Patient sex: M
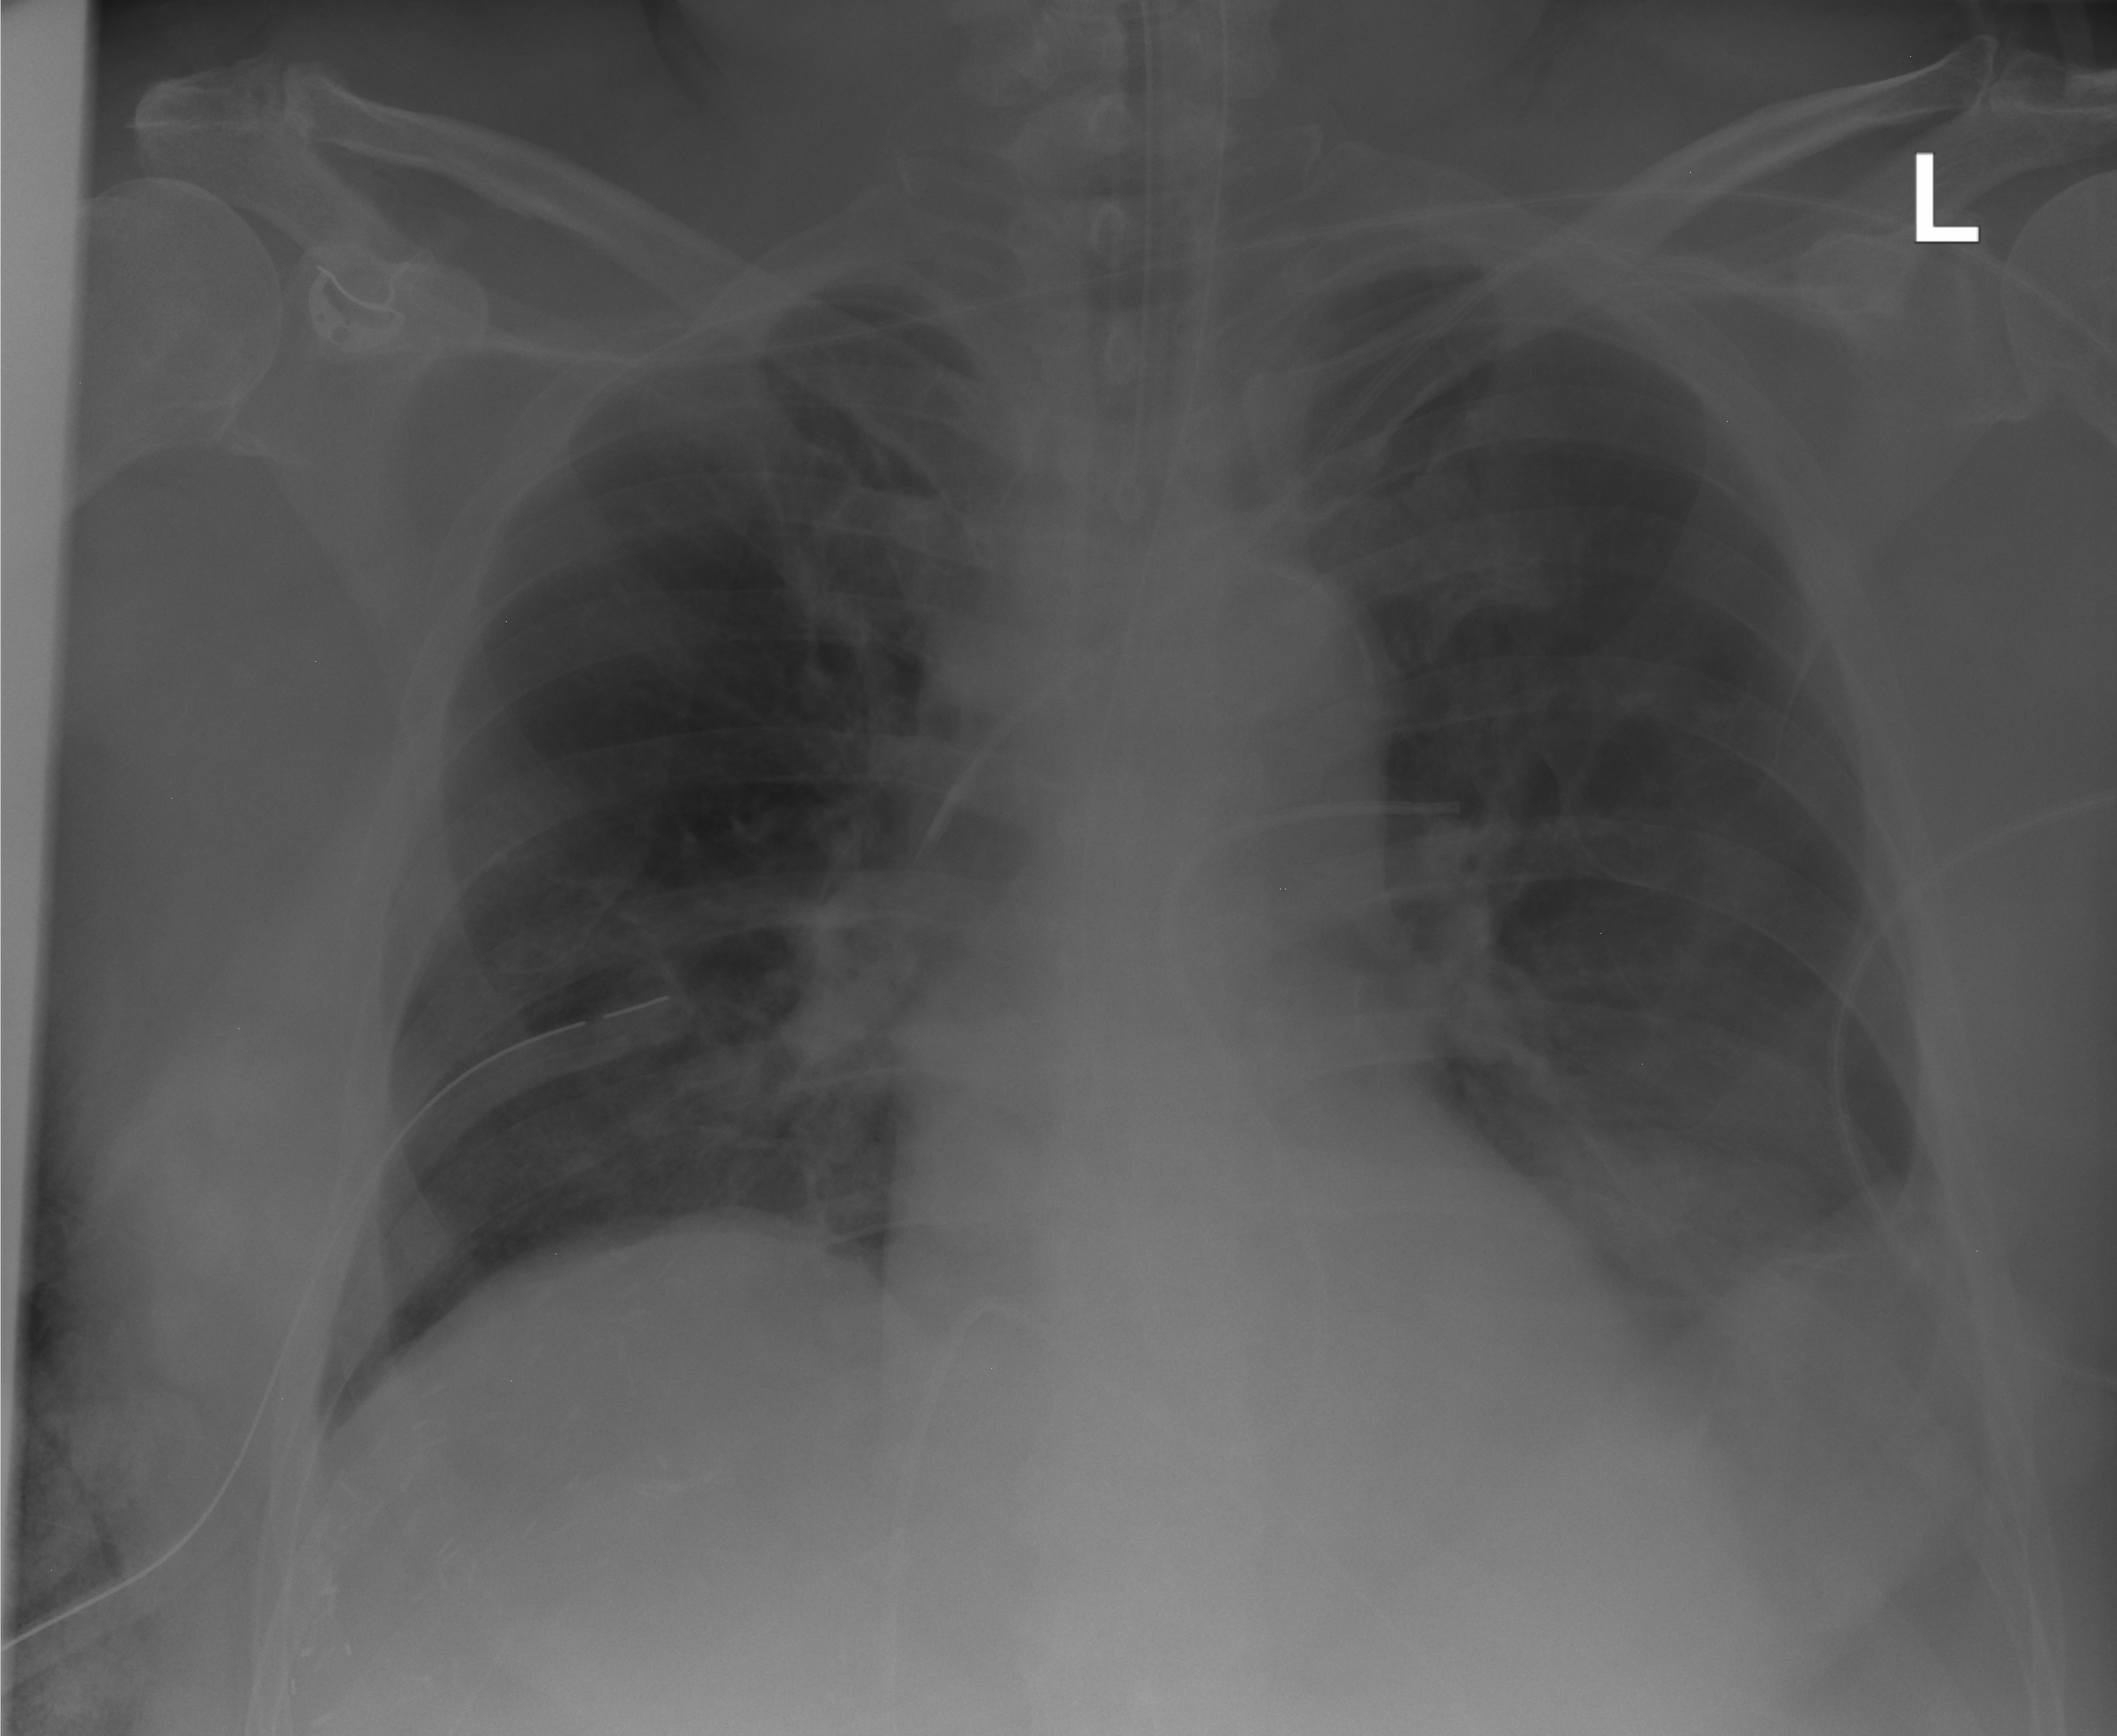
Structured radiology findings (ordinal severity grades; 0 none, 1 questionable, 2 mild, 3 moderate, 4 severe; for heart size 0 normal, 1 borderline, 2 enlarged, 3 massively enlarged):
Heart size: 0
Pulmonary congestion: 0
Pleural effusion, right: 0
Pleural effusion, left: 2
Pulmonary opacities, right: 0
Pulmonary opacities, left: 0
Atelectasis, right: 0
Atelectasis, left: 2